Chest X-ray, PA view. Patient: 60 years old, sex F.
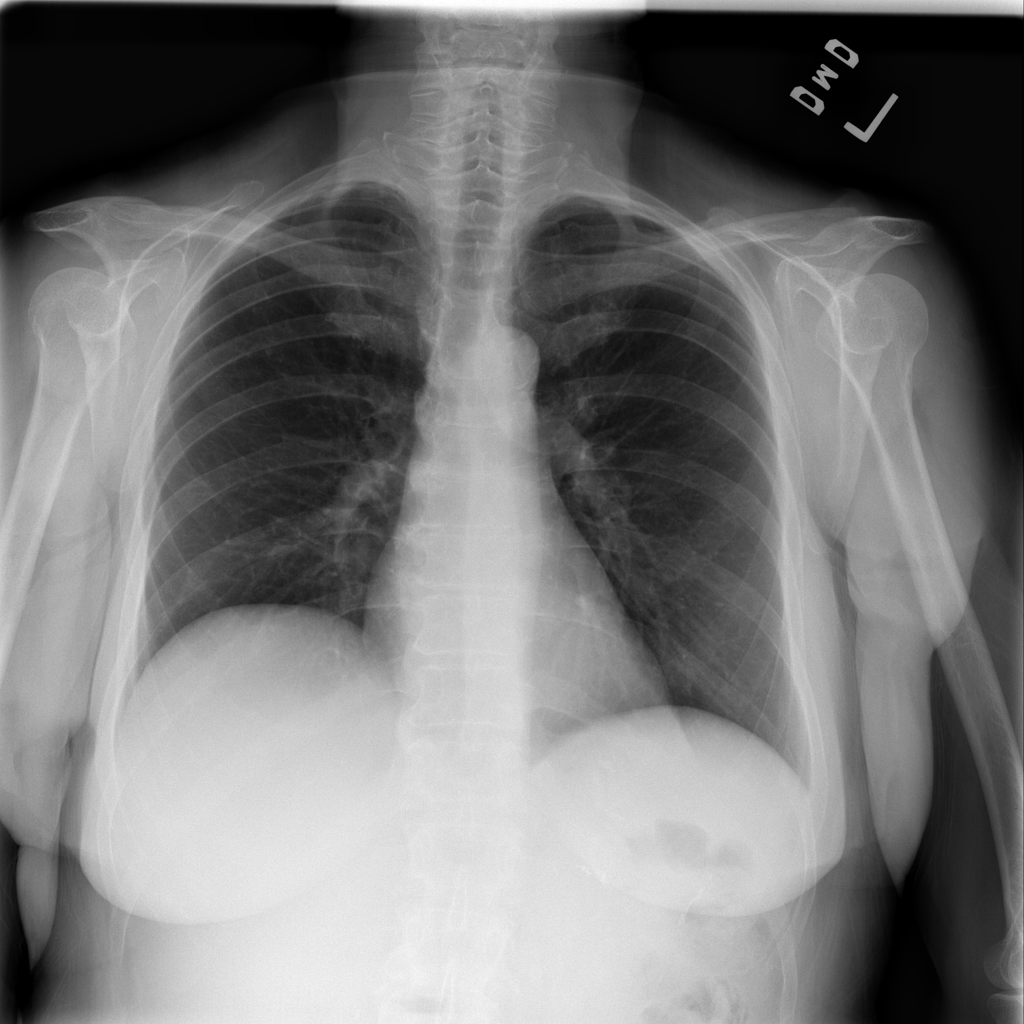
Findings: No Finding